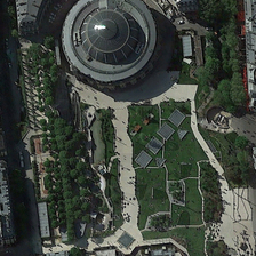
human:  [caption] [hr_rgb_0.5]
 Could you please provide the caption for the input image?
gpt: green green tree and grass .

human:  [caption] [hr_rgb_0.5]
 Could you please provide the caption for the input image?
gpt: A football field on the grass.

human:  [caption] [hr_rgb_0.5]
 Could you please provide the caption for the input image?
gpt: A football field in the middle of the grass.

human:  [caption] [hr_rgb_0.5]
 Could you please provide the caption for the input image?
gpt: a circle building with some trees and grass .

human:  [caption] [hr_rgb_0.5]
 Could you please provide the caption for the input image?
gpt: there are many trees around a circular building .